Aerial crown-view tile of a tropical tree (Barro Colorado Island, Panama), acquired 20250616:
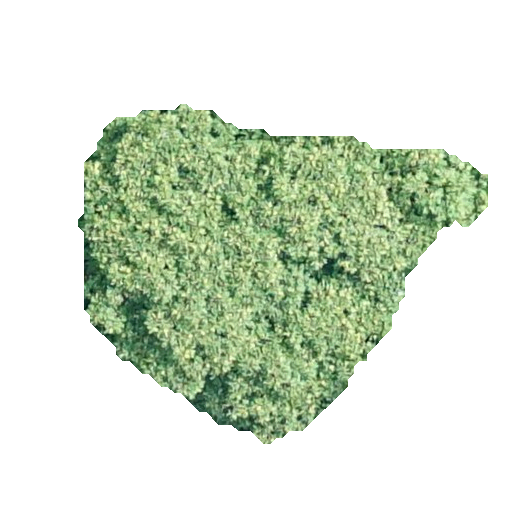
Species: Dipteryx oleifera
GBIF accepted scientific name: Dipteryx oleifera
Crown area: 129.175 m²